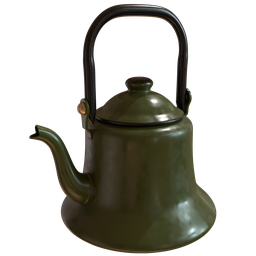
Label: tools